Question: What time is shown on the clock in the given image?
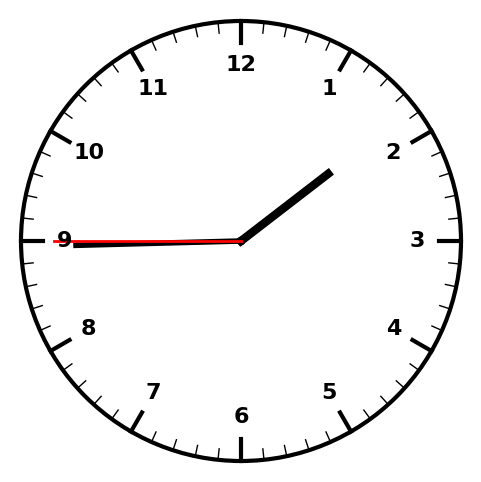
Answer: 01:44:45